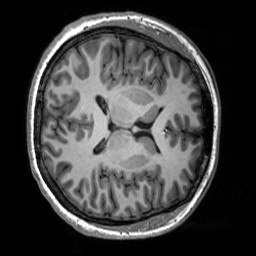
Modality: T1w
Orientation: axial
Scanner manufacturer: siemens
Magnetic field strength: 3 T
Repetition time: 2.3 s
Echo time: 0.00302 s